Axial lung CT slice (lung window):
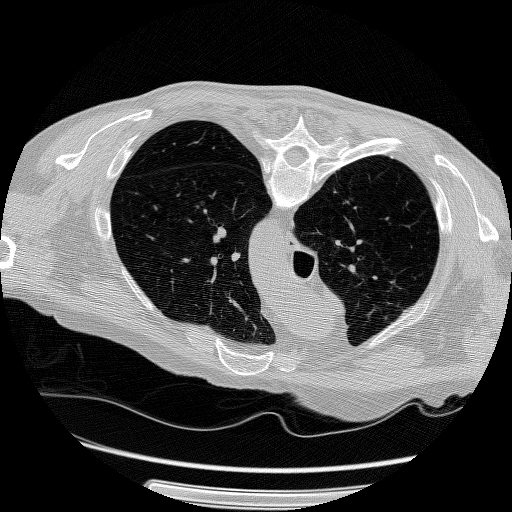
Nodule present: no